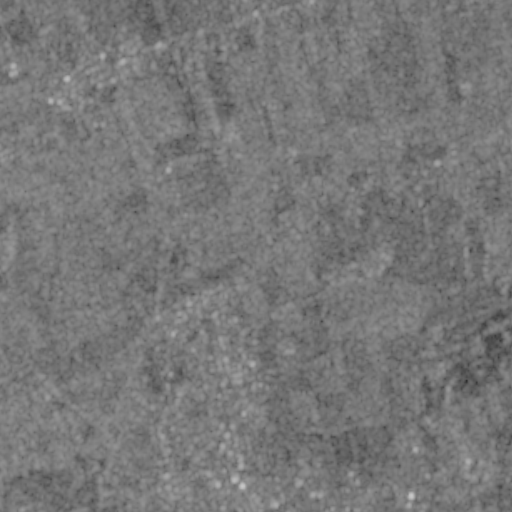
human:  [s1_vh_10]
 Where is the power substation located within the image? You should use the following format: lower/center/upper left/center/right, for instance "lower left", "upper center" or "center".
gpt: The power substation is located in the upper center of the image.
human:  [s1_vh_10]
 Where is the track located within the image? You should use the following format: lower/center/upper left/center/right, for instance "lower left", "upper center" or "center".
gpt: The track is located in the lower left of the image.
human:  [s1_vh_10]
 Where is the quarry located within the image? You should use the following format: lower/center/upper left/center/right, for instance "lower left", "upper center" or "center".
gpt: There is no quarry in the image.

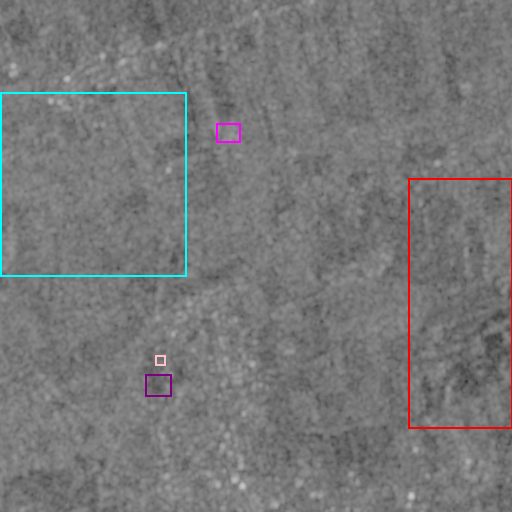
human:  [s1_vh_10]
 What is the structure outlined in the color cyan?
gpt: The structure outlined in cyan is a crop field.
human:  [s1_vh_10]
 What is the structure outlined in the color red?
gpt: The structure outlined in red is a park.
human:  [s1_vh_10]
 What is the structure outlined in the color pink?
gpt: The structure outlined in pink is a parking lot.
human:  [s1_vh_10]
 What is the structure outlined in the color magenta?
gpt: The structure outlined in magenta is a power substation.
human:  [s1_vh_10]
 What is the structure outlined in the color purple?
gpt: The structure outlined in purple is a track.
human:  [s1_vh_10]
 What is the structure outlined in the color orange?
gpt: There is no orange outline.